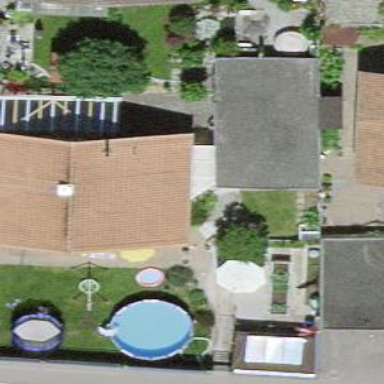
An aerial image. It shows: Residential building.